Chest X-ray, PA view. Patient: 29 years old, sex F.
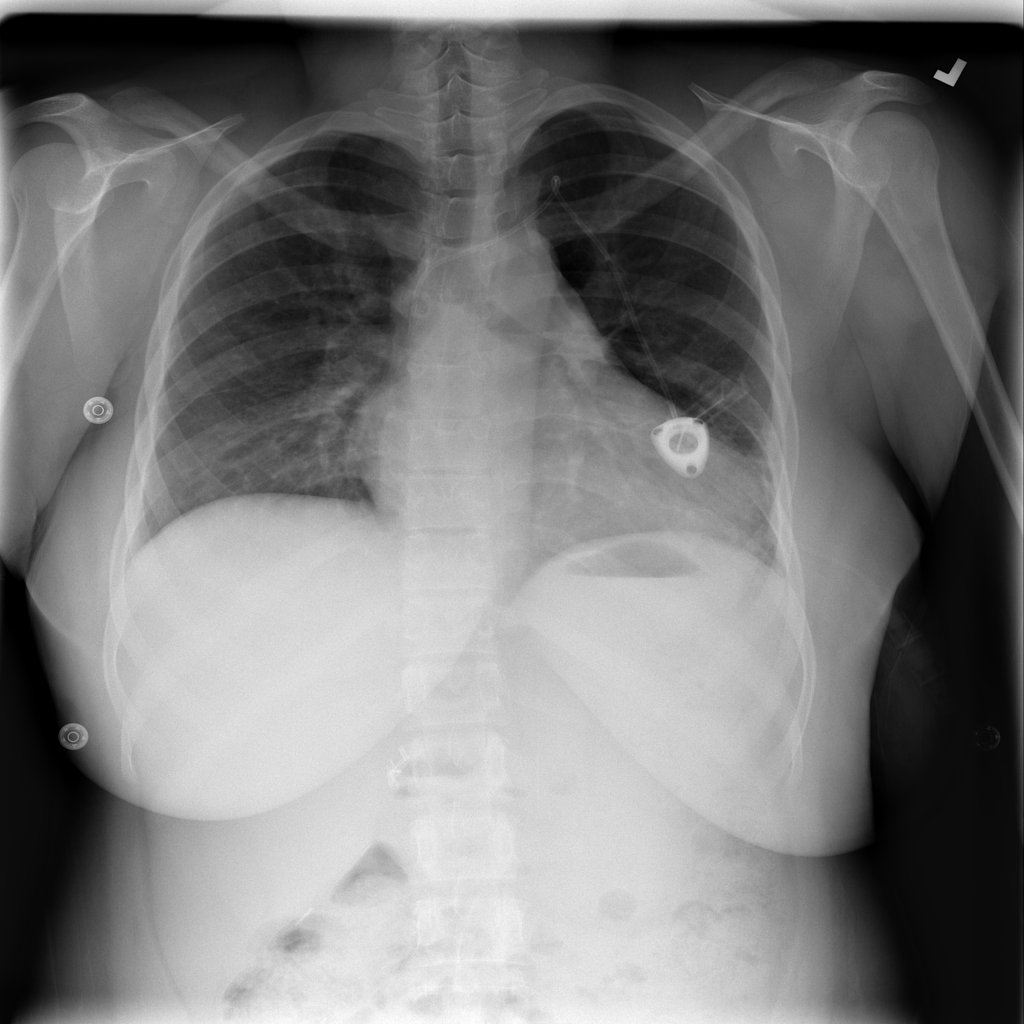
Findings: Atelectasis, Infiltration